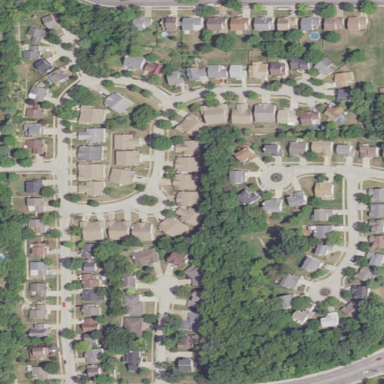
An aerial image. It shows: Residential area consisting of single-family homes.